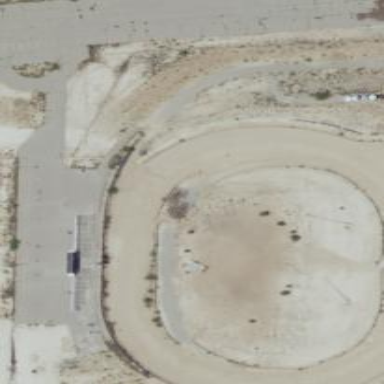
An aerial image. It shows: Motor sports-related object.